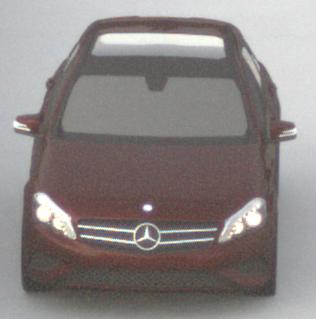
Make: Mercedes-Benz
Model: A 180
Detailed model: A-Class (176)
Model produced from: 2012/09
Model produced until: 2015/07
Doors: 5
Color: red
Road condition: dry road
Daytime: sunrise or sunset
Contrast: low contrast